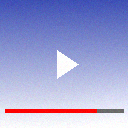
Screen state: on